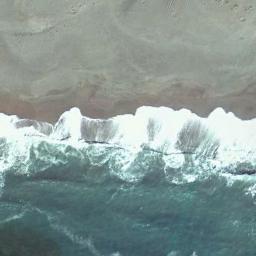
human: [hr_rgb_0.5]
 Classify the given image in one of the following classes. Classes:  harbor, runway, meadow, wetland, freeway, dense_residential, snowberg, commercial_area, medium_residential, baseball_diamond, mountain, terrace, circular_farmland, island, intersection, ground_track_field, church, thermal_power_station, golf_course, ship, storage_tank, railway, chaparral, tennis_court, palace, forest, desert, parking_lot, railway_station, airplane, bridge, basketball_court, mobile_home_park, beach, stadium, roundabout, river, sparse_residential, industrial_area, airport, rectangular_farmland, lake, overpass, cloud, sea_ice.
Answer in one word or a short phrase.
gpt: beach